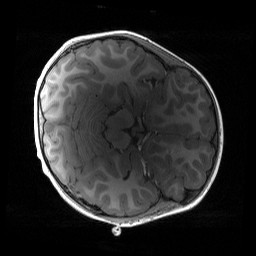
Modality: T1w
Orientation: axial
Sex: male
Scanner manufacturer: siemens
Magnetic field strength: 3 T
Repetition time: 1.9 s
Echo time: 0.00243 s